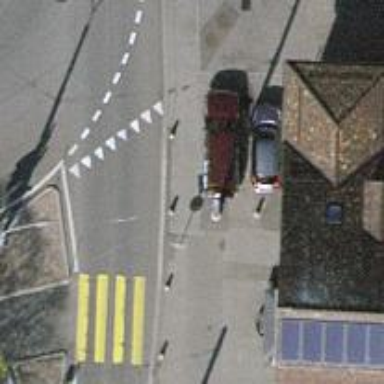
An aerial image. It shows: Concrete bollard.